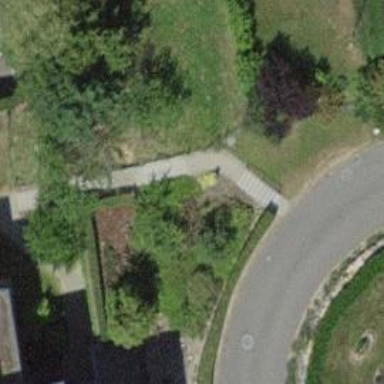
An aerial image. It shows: Set of steps on the road.